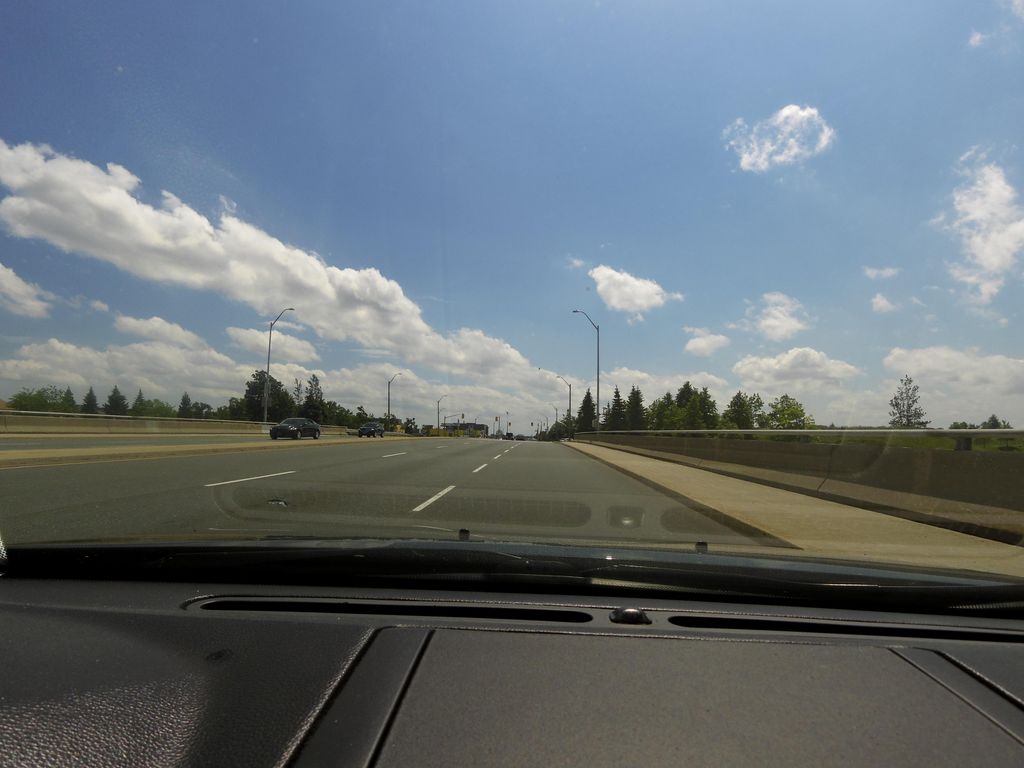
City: hamilton